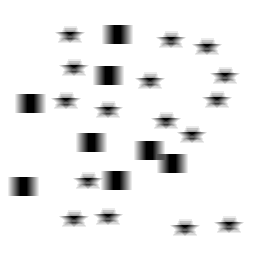
Squares: 8
Triangles: 0
Stars: 16
Total shapes: 24